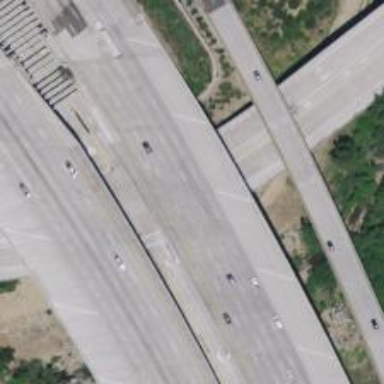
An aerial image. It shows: Motorway bridge.